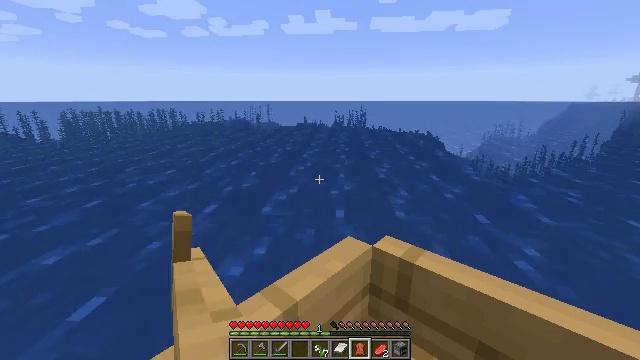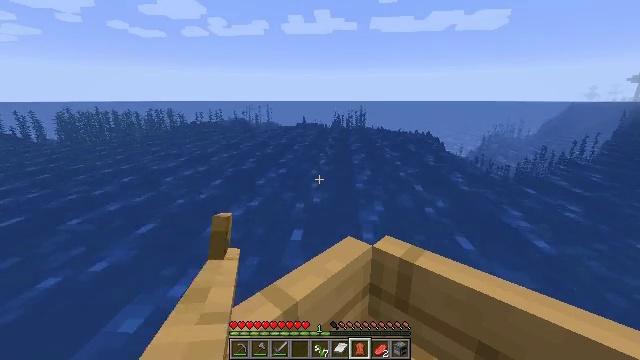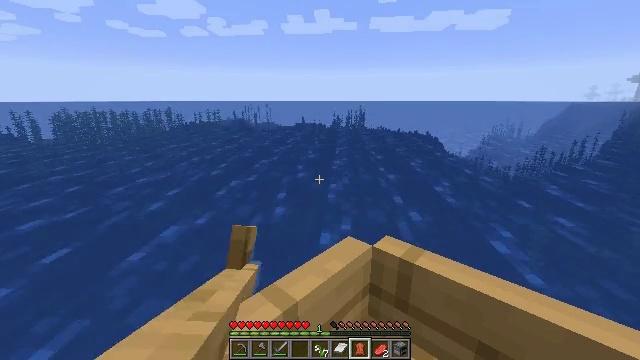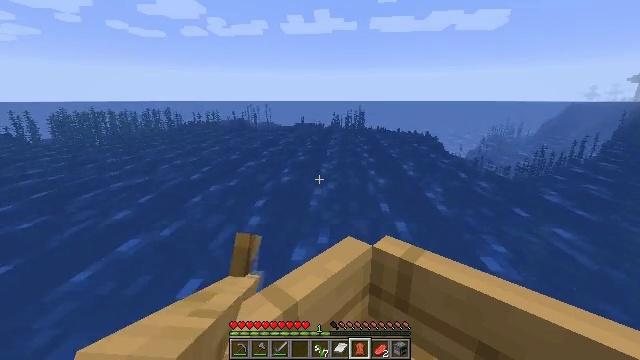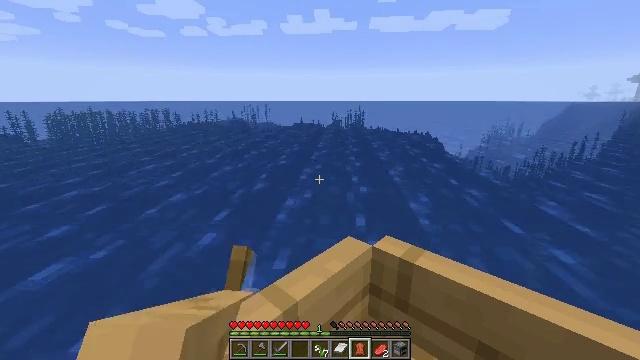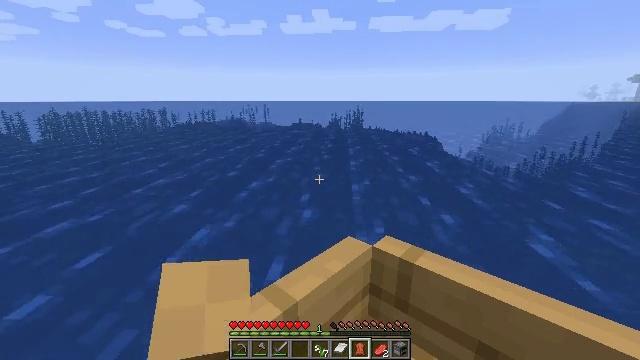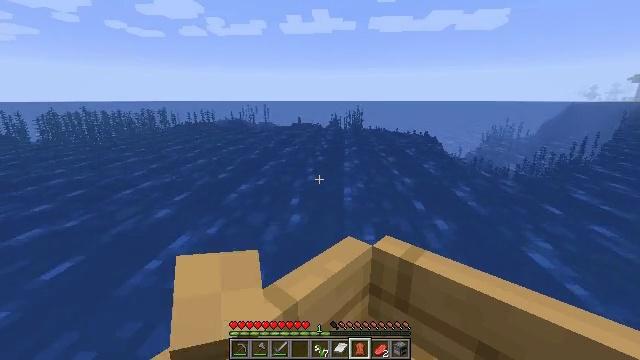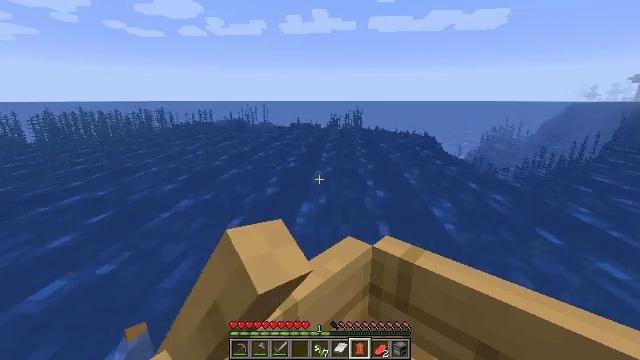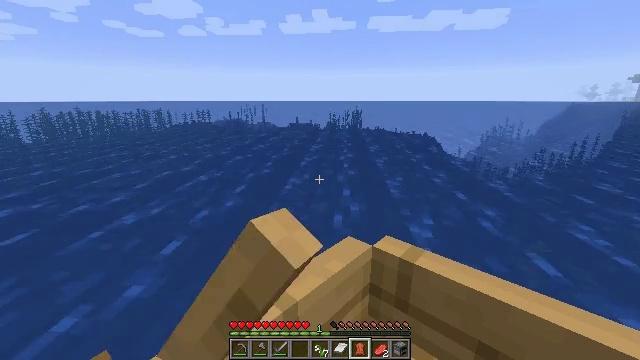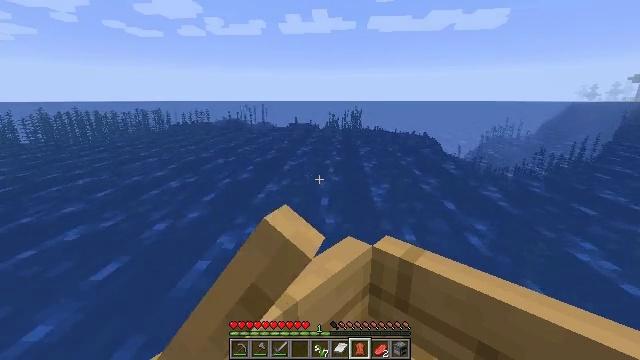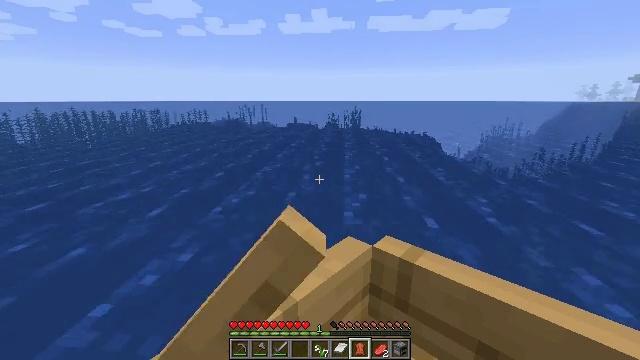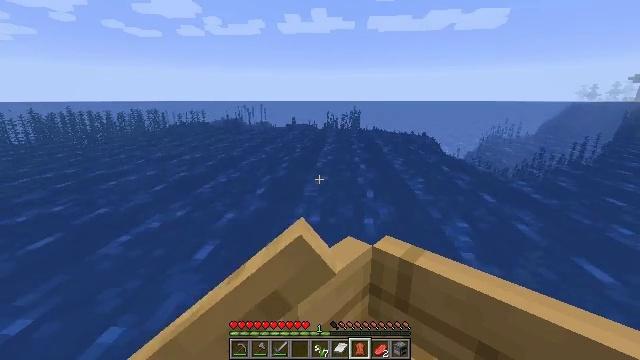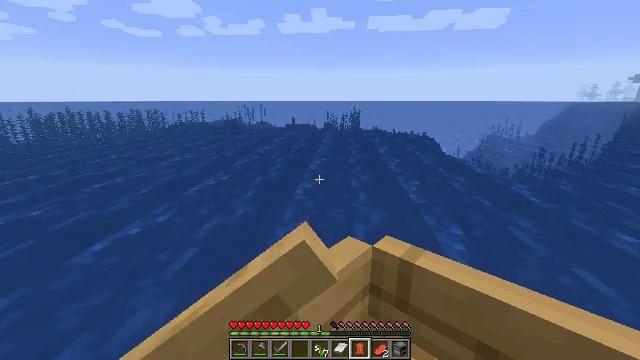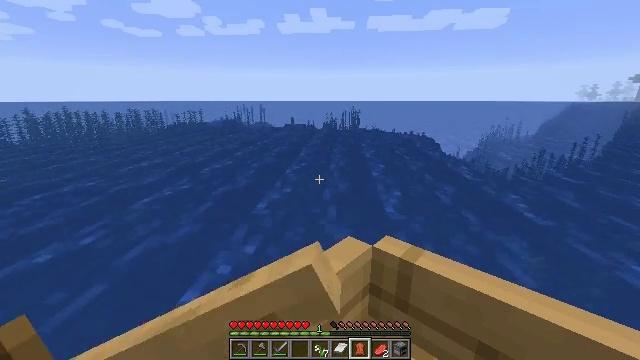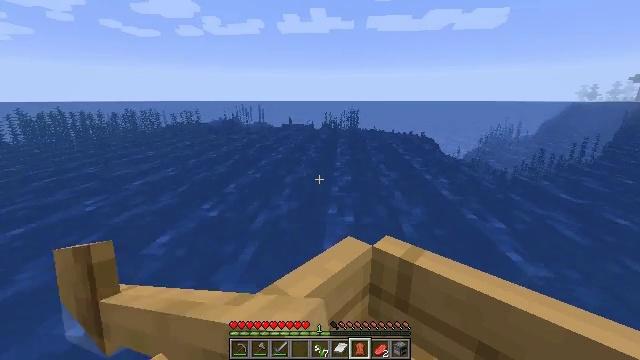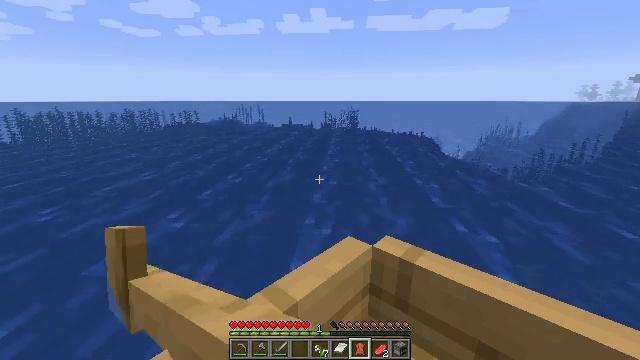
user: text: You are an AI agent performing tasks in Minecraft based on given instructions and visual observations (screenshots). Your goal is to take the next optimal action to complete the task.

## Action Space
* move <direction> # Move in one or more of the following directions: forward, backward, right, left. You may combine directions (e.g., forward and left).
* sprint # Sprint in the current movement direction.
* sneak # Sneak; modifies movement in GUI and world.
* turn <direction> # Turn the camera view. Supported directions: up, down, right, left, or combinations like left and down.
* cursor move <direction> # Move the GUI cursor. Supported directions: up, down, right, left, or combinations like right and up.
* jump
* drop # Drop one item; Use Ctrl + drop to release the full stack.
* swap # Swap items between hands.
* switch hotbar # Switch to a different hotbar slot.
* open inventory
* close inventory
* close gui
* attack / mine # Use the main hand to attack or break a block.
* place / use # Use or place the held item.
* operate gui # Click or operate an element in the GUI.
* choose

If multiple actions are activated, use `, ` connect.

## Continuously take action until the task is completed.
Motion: motion action
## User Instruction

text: Create white dye with crafting materials.
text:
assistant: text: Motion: move forward
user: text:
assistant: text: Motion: move forward
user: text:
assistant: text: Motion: move forward
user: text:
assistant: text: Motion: move forward
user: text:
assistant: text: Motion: move forward
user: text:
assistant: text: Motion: move forward
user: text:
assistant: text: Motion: move forward
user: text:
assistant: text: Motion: move forward
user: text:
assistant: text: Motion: move forward
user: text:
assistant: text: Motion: move forward
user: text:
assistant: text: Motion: move forward
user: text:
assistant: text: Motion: move forward
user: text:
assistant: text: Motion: move forward
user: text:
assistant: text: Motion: move forward
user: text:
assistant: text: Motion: move forward
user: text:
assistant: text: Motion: move forward
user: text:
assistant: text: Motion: move forward
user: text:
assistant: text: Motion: move forward
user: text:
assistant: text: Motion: move forward, turn right and up
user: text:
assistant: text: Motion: move forward, turn right and up
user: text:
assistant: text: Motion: move forward, turn right
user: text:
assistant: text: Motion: move forward, turn right
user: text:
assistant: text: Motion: move forward, turn right
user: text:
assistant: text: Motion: move forward, turn right
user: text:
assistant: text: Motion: move forward
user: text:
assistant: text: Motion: move forward
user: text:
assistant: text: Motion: move forward
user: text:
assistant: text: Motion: move forward
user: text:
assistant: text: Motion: move forward
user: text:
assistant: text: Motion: move forward